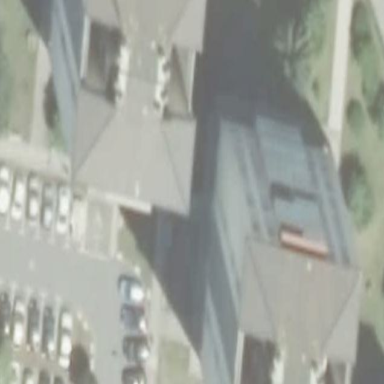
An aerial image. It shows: Part of building.